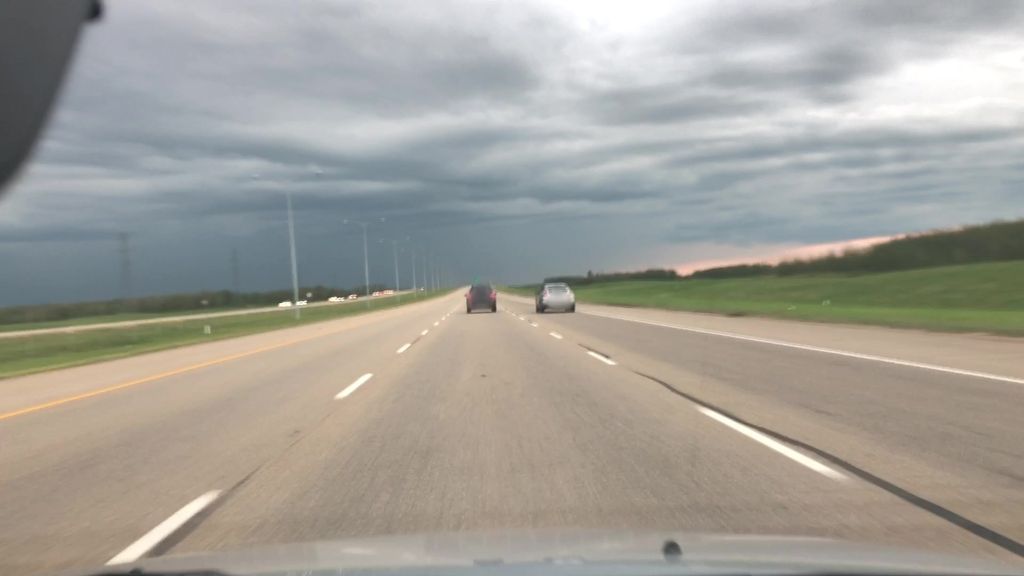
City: edmonton